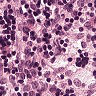
Metastatic tissue present: no